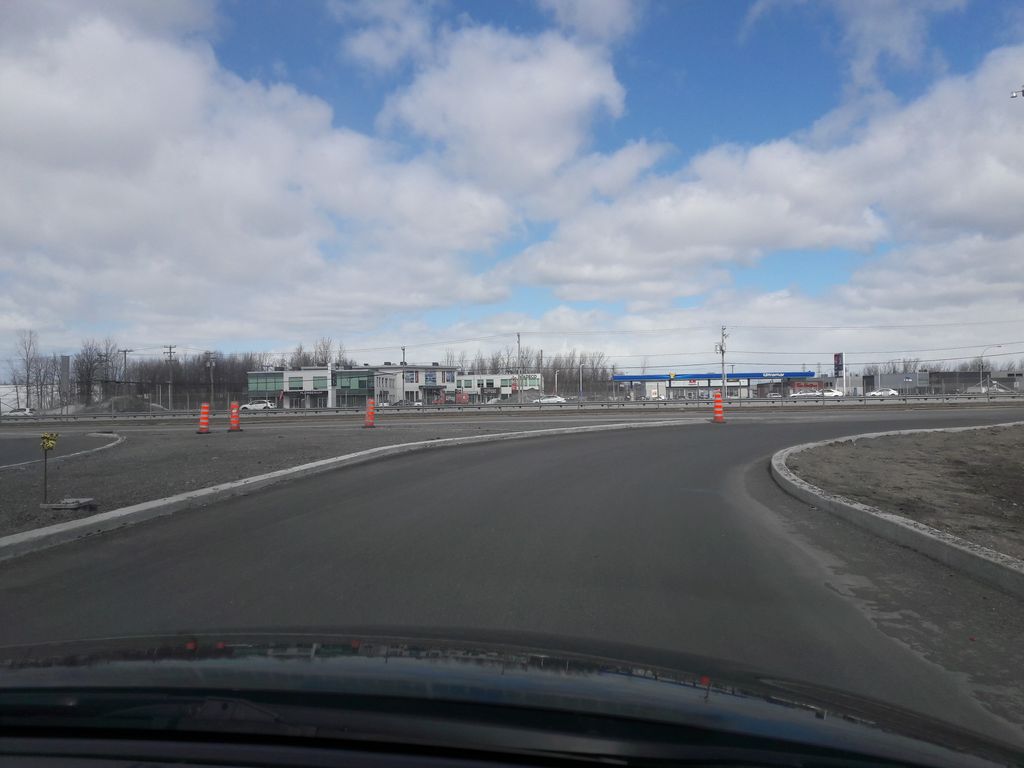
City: montreal